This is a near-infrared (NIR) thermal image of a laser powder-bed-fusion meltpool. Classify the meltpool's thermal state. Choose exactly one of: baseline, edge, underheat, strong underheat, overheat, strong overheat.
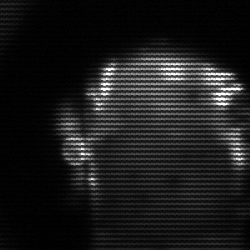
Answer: baseline